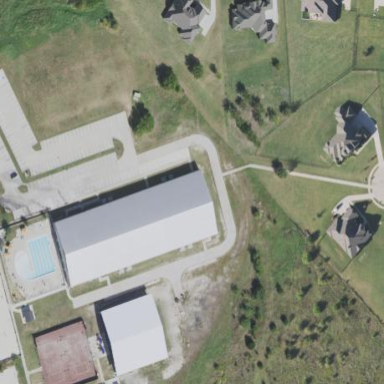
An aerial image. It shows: Building housing trampoline park for leisure.